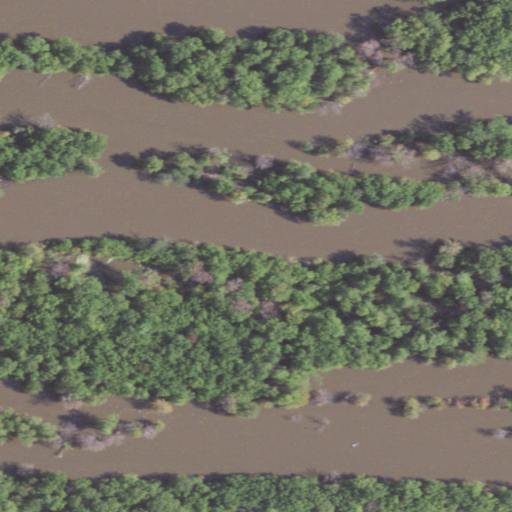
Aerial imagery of island in Illinois named Andalusia Island containing woody wetlands, open water, herbaceous wetlands, and deciduous forest